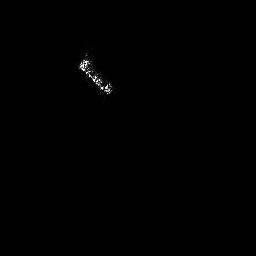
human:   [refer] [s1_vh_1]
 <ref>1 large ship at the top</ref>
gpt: <box>[[28, 19, 44, 36, 0]]</box>